Question: I am working on GUI application that receives data from USB to CAN interface. Now I want this data to be shown in the Qt GUI.
I am a wx-widget user and there i uses an event handler from receive thread to send data to the GUI application
event handler in wx-widget :---
'''
wxCommandEvent eventReceive( wxVSCP_IN_EVENT, test::ID_TEST_1 );
'''
Set data for event handler and trigger the event in wx-widget :--
'''
eventReceive.SetClientData( msg_5 );
wxPostEvent( m_pMainThreadObj->m_pCtrlObject->m_pVSCPSessionWnd, eventReceive );
'''
Is there a way i can send data to my GUI from Qt lower layer ?
Brief :---
I need to pass data packet received in the receive thread.. to the GUI application. Gui is an Tabview with textview inside one tab.

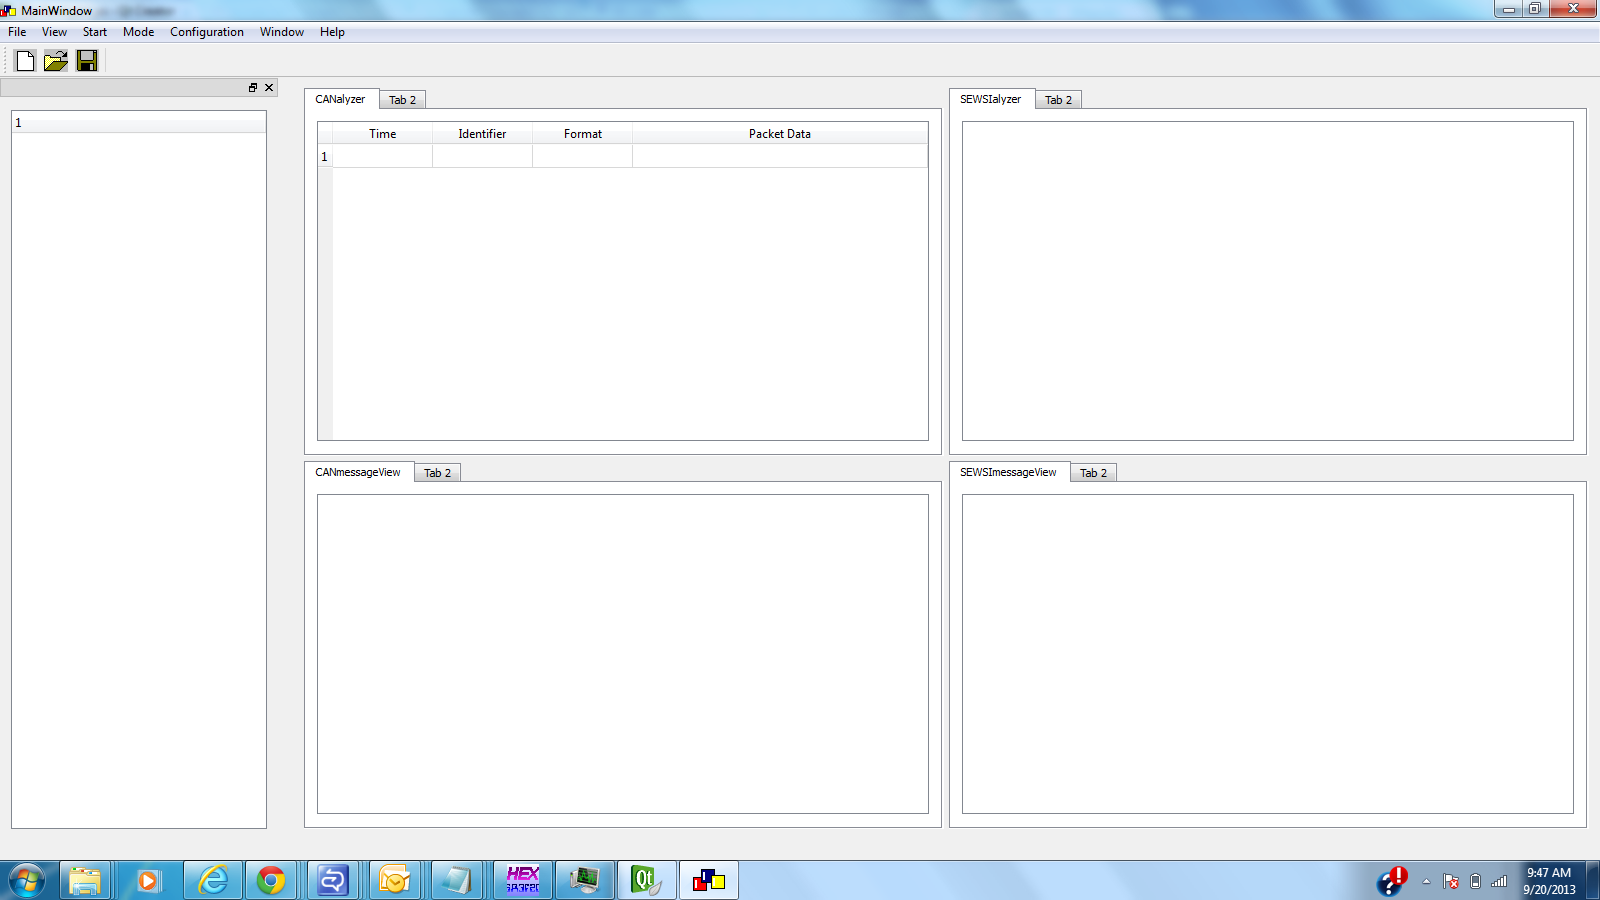
Answer: In Qt, each thread that has an event loop running in it will also have an event queue. So in your receive thread all you need to do is to post an event to some object in the GUI thread. Do note that 'qApp->postEvent(...)' is thread safe and can be called from any thread.
If your CAN-to-USB dongle is exposed on the Windows side as a serial port, you can use the QtSerialPort. In that case you don't even need a separate thread.